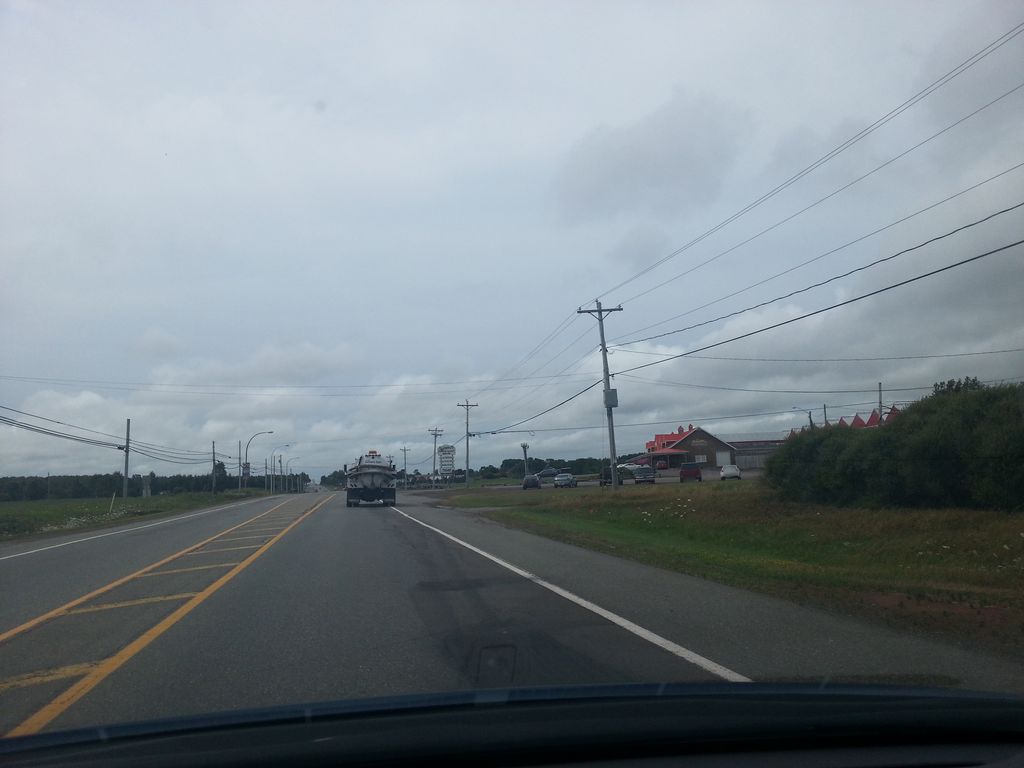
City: charlottetown